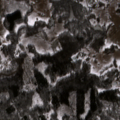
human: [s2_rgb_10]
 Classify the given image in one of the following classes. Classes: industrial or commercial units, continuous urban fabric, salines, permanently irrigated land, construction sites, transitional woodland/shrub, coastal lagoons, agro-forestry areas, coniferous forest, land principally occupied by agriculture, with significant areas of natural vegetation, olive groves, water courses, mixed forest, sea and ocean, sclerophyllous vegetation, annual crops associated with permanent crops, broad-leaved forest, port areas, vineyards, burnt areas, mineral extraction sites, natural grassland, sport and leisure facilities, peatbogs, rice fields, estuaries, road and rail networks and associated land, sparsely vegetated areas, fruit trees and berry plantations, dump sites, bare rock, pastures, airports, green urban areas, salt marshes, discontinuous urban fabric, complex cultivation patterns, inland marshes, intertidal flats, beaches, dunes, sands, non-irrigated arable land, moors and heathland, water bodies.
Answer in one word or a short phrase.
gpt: pastures, complex cultivation patterns, land principally occupied by agriculture, with significant areas of natural vegetation, broad-leaved forest